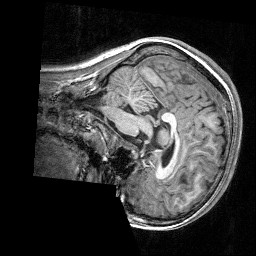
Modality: T1w
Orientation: sagittal
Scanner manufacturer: siemens
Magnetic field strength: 3 T
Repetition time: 2 s
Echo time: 0.00292 s